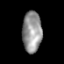
Tissue: prostate
Cell type: Myeloid cells
Senescence score: 0.8926
Nuclear area (px): 778
Mean DAPI intensity: 148.053